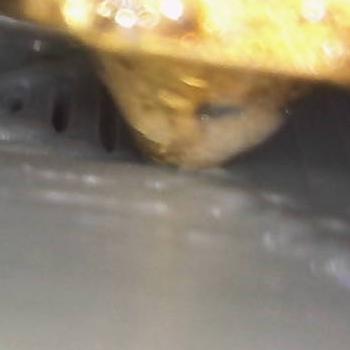
Flow rate: 184%